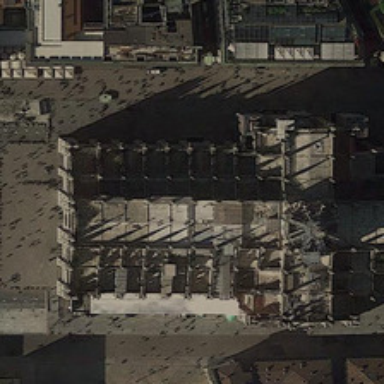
The white church is located in the center of the square .